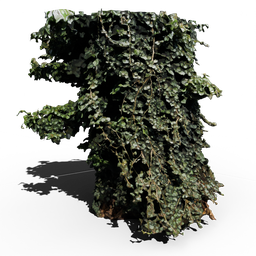
Label: nature